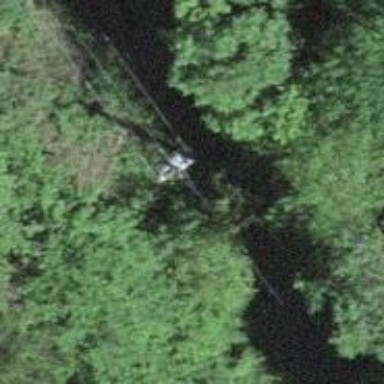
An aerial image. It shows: Main transformer on power pole. The pole is part of minor distribution substation.